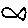
Label: fish